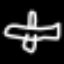
Label: airplane